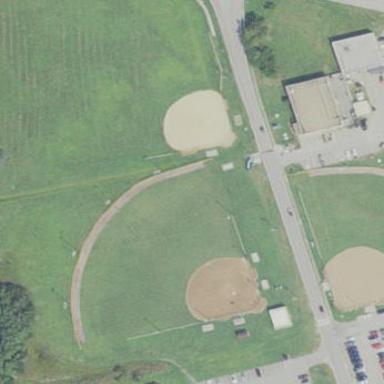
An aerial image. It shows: Baseball pitch for leisure and sports activities.